Field crop: maize
Growth stage: 2
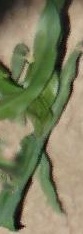
Species: maize